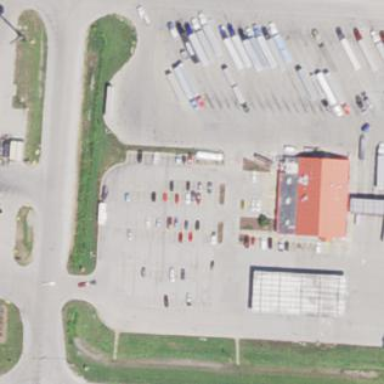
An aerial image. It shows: Commercial area.